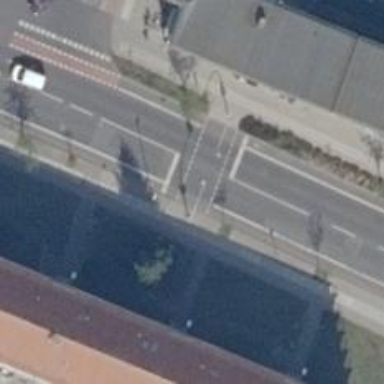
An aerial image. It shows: Crossing with traffic signals.